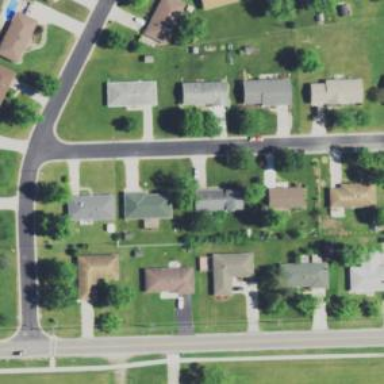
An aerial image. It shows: Residential road.